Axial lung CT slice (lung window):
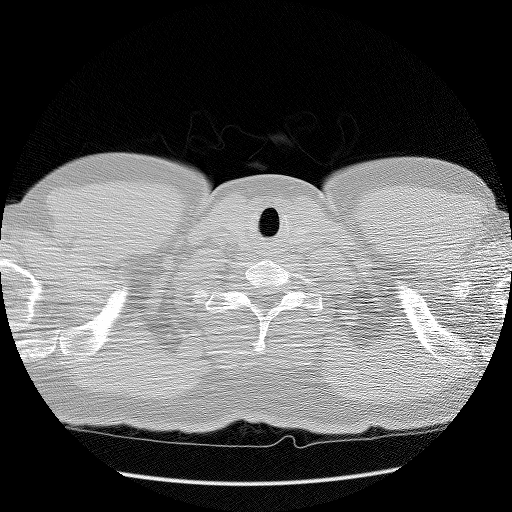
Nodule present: no